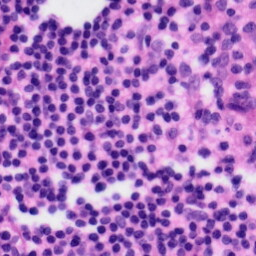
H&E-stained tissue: Tonsil